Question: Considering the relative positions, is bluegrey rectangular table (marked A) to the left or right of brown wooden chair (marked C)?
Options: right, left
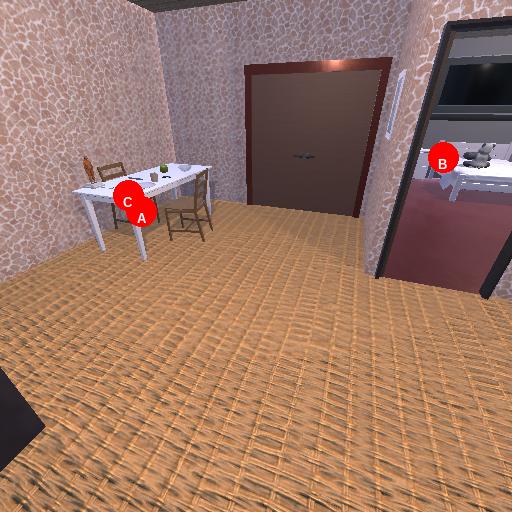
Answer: right